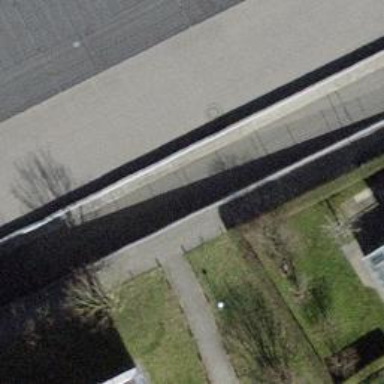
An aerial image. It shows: Paved path.